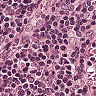
Metastatic tissue present: no